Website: apple
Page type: customer-info-address
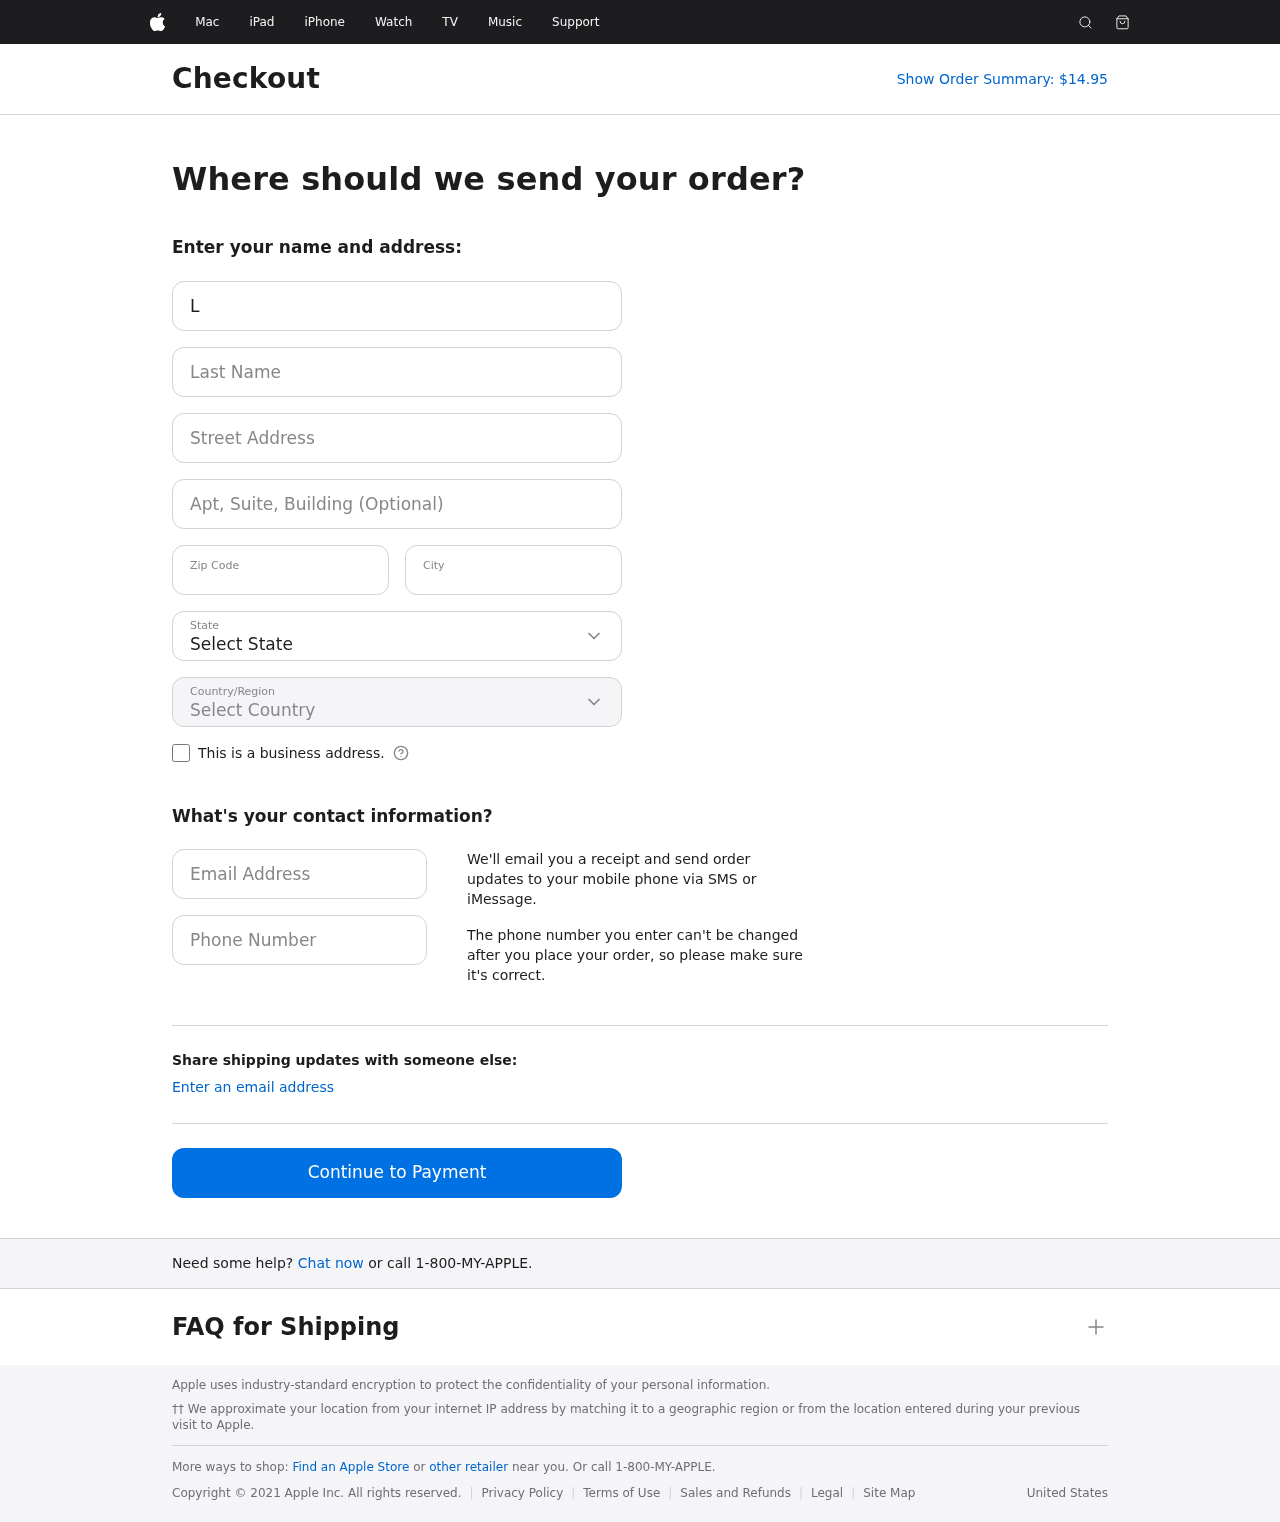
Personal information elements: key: PII_CITY
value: Richardstad
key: PII_COUNTRY
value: United States
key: PII_EMAIL
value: linda.gibson@hotmail.com
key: PII_FIRSTNAME
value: Linda
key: PII_LASTNAME
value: Gibson
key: PII_PHONE
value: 3083787590
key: PII_POSTCODE
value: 97605
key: PII_STATE
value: Mississippi
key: PII_STREET
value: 770 Bethany Ports
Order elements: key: ORDER_TOTAL
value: Show Order Summary: $14.95